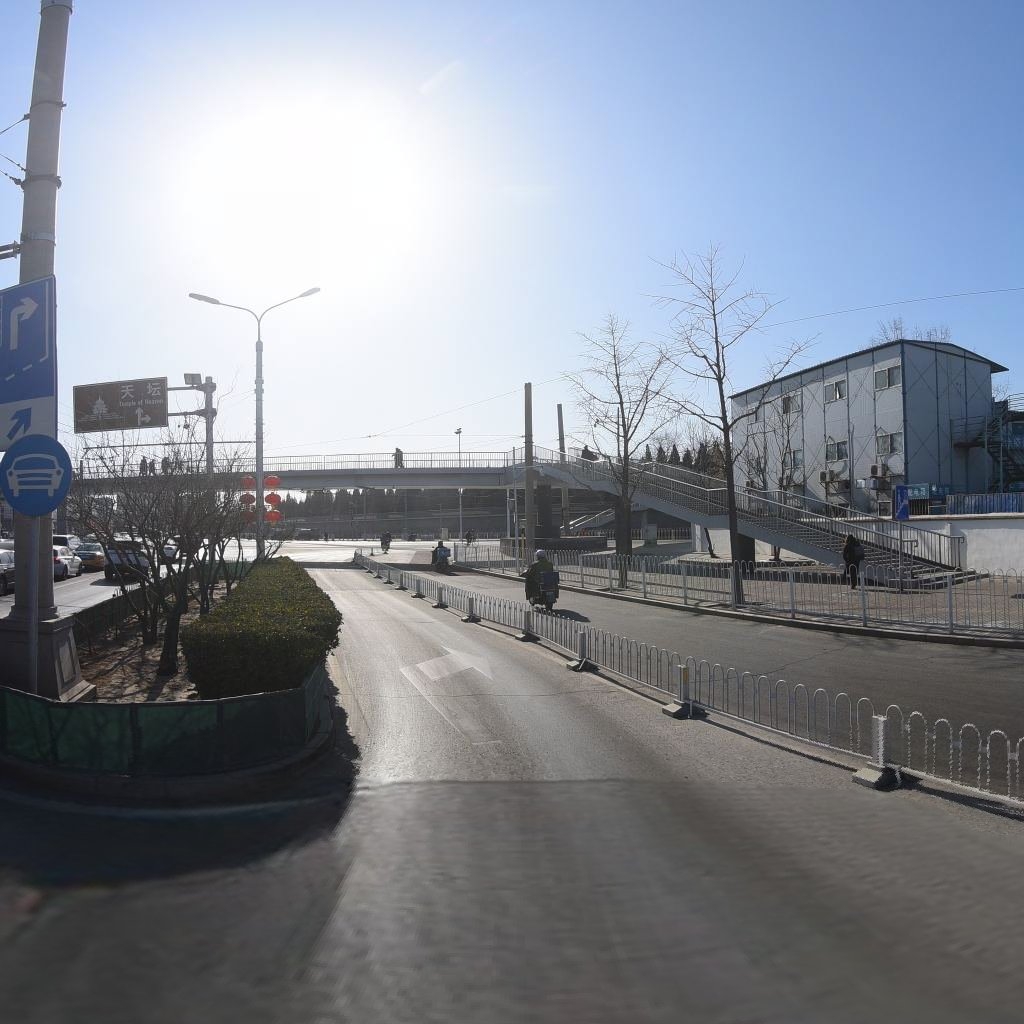
Region: Dongcheng
Road damage annotations: transverse crack